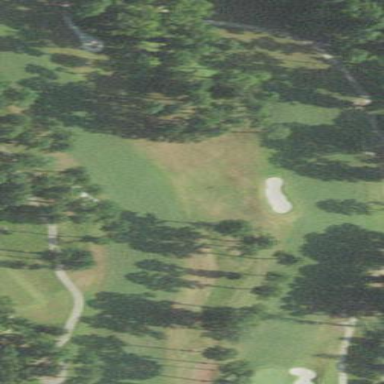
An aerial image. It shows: Grassy area designated as golf fairway.